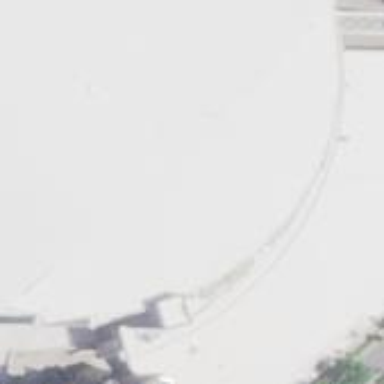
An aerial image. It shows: Part of building with flat white roof.